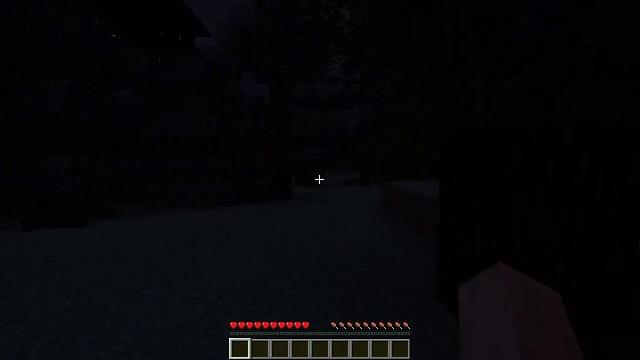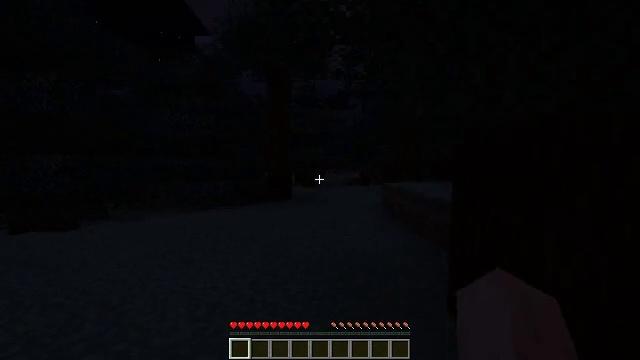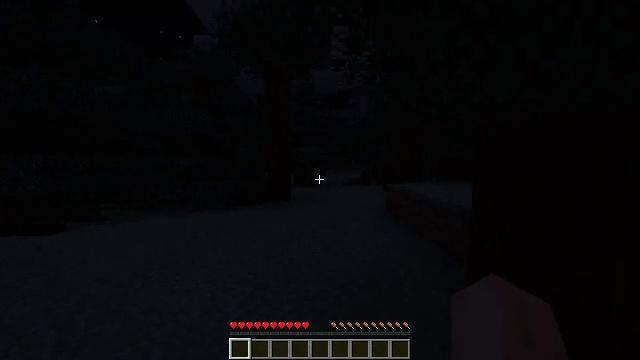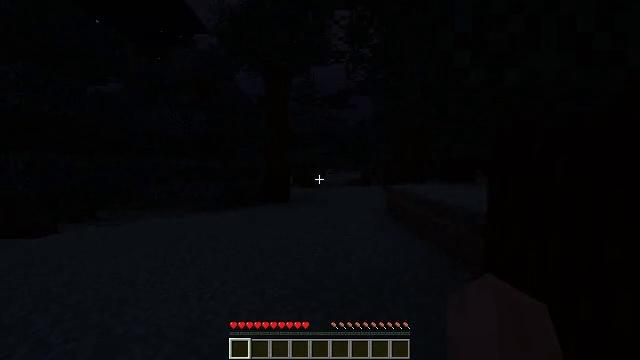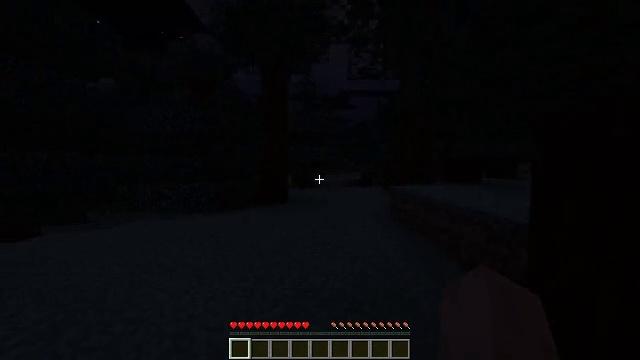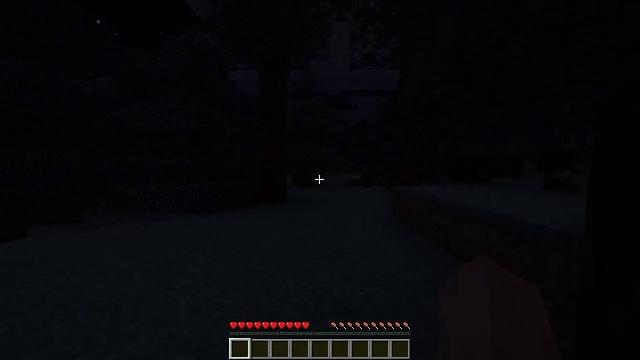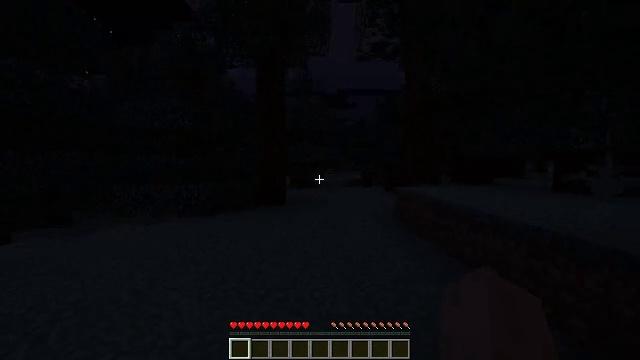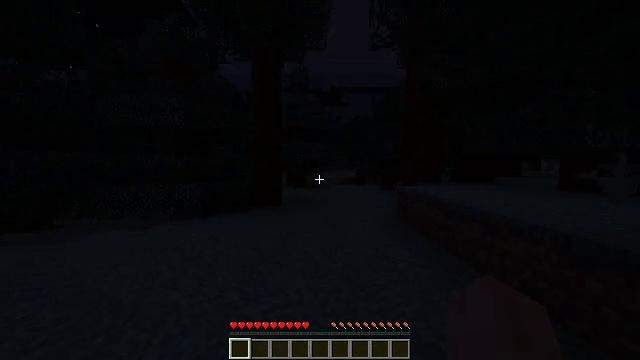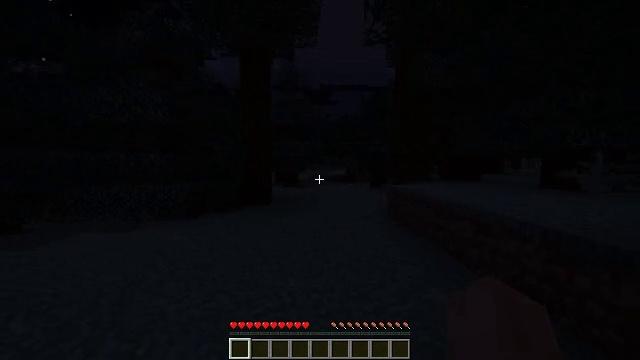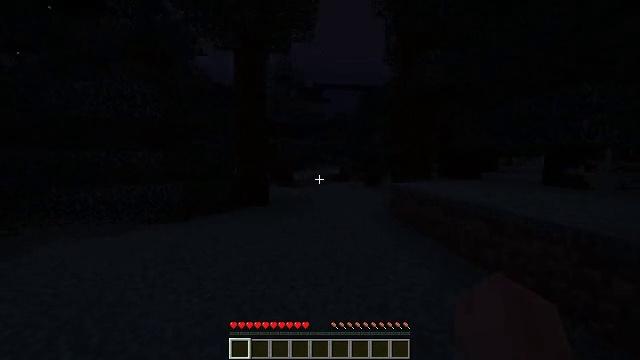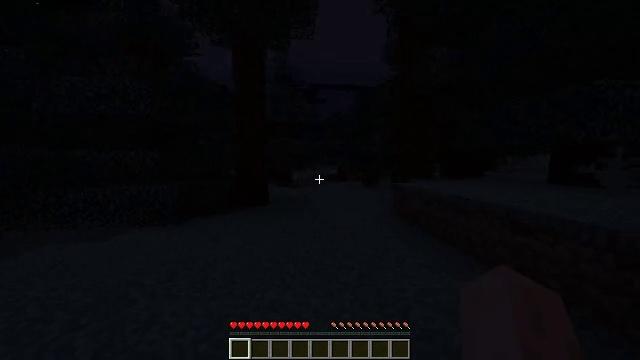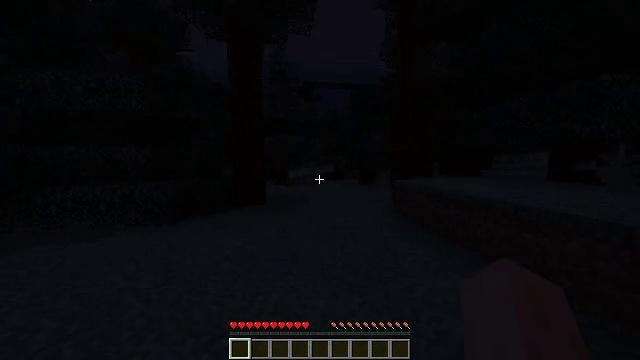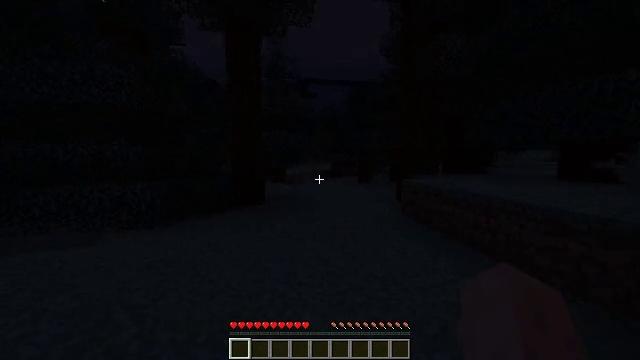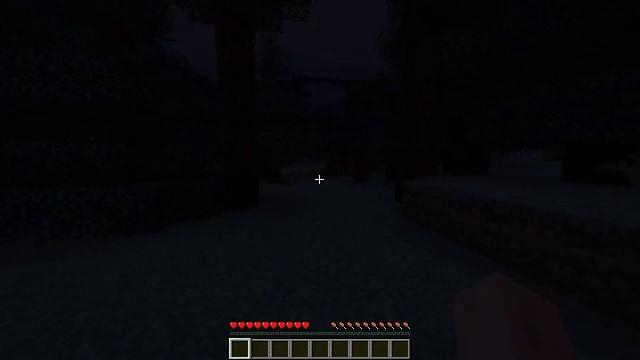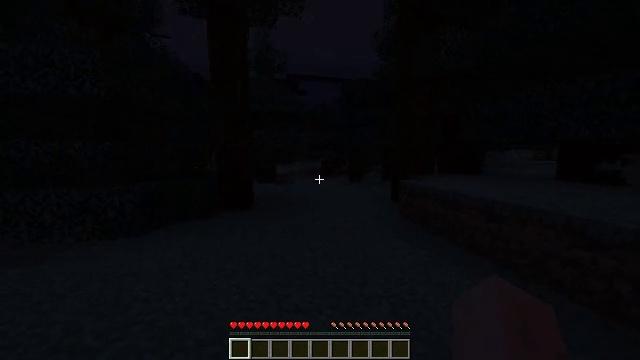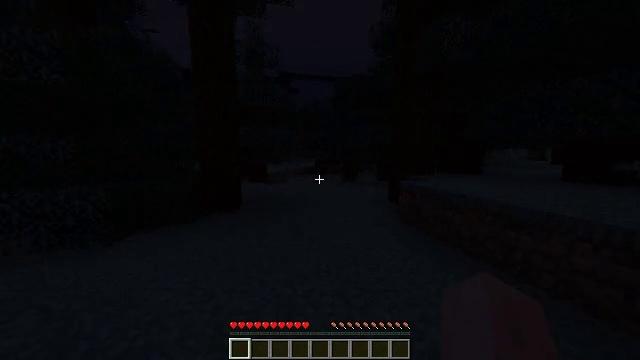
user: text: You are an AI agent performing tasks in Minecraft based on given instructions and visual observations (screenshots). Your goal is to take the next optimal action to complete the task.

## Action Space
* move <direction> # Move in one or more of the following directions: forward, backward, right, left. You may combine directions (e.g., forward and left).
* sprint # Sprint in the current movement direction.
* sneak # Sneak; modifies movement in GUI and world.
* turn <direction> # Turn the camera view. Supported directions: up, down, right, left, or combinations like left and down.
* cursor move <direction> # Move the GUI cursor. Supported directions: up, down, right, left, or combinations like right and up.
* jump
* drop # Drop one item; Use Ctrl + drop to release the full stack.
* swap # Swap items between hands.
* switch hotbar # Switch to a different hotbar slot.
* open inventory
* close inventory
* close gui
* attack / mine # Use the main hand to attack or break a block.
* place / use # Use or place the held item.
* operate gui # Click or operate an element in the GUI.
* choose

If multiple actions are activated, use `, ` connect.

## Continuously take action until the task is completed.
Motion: motion action
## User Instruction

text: Collect red mushroom blocks for building.
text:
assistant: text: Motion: move forward, sprint
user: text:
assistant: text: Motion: move forward, sprint
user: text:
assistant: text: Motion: move forward, sprint
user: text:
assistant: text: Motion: move forward, sprint
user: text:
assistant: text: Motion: move forward, sprint
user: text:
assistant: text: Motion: move forward and move left, sprint
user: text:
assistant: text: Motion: move forward and move left, sprint, turn right
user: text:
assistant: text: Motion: move forward and move left, sprint, turn right
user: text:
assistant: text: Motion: move forward and move left, sprint, turn right
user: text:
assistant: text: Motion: move forward and move left, sprint, turn right
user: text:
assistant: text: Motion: move forward and move left, sprint, turn right
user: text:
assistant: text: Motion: move forward, sprint, turn right
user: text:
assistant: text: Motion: move forward, sprint, turn right
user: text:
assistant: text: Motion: move forward, sprint, turn right
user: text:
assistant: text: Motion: move forward, sprint, turn right
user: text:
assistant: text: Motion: move forward, sprint, turn right
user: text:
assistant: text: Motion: move forward, sprint, jump
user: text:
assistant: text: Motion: move forward, sprint, jump
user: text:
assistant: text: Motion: move forward, sprint, jump
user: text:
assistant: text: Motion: move forward, sprint, jump
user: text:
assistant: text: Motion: move forward, sprint, jump
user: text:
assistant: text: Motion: move forward, sprint, jump
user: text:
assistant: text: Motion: move forward, sprint, jump
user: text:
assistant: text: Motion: move forward, sprint, jump
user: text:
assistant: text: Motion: move forward, sprint, jump
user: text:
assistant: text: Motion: move forward, sprint, jump
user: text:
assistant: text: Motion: move forward, sprint, jump
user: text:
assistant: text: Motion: move forward, sprint, jump
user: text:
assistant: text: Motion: move forward, sprint, turn left and up, jump
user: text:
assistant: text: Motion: move forward, sprint, turn left and up, jump